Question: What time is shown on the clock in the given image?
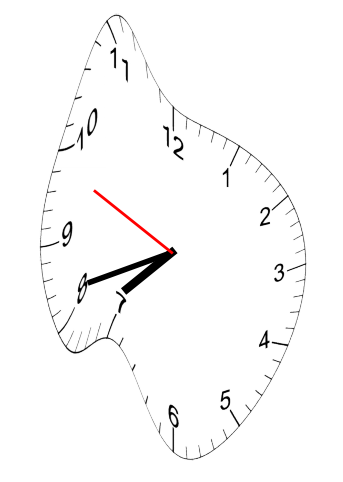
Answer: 07:41:49